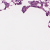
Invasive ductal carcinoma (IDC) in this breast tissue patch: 1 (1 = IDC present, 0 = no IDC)